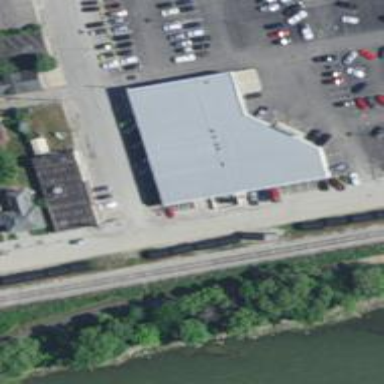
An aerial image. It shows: Car shop building.